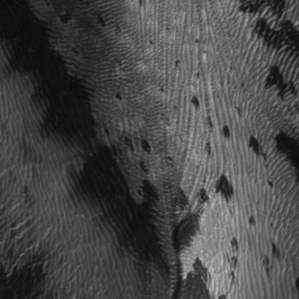
Label: frost